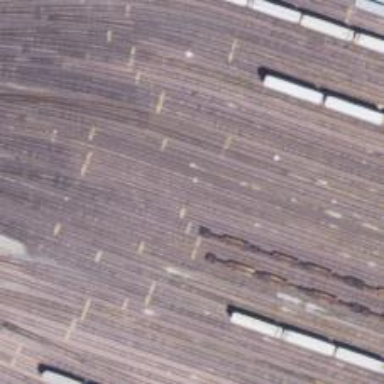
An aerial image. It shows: Railway yard.